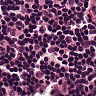
Metastatic tissue present: no